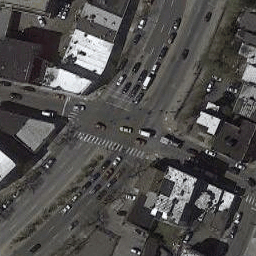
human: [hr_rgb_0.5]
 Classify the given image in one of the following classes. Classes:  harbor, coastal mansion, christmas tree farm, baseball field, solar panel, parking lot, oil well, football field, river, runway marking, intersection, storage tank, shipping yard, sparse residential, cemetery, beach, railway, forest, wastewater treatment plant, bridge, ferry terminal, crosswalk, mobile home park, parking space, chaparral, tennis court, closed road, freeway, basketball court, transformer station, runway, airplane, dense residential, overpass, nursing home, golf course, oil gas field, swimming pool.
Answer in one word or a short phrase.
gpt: intersection